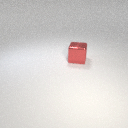
large red metal cube